Interaction volume radius: 5 \u00c5
Interaction volume height: 15 \u00c5
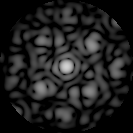
Disorder parameter: 0.5071